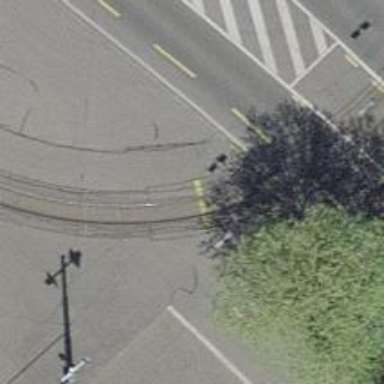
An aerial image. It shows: Tram level crossing on the railway.